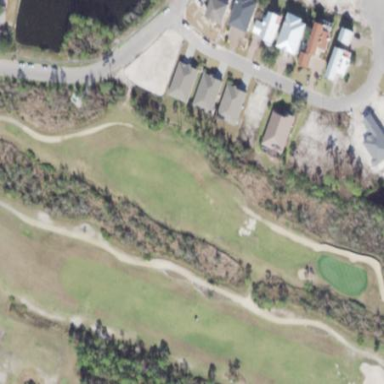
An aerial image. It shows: Grassy area designated as golf fairway.